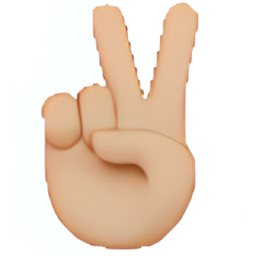
Name: victory hand
Emoji: ✌🏼
Group: People & Body
Sub-group: hand-fingers-partial